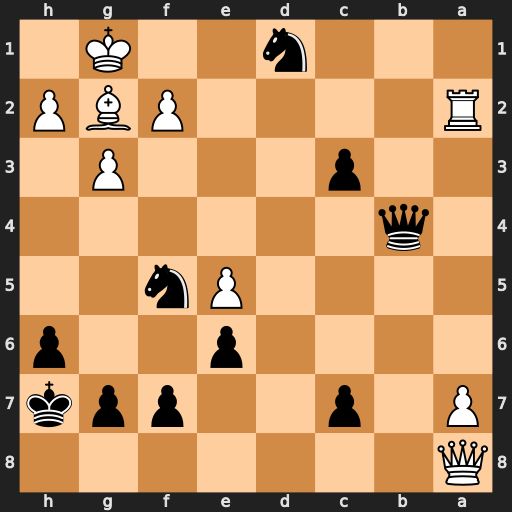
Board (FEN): Q7/P1p2ppk/4p2p/4Pn2/1q6/2p3P1/R4PBP/3n2K1
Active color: b
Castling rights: -
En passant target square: -
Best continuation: Qb1 Qg8+ Kg6 Ra1 Qc2